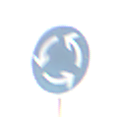
Verkehrszeichen: Kreisverkehr
Umgebung: Outdoor, Nature
Tageszeit: SunriseSunset
Wetter: PartlyCloudy
Licht: Natural
Jahreszeit: Summer
Kontrast: HighContrast